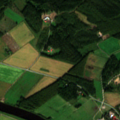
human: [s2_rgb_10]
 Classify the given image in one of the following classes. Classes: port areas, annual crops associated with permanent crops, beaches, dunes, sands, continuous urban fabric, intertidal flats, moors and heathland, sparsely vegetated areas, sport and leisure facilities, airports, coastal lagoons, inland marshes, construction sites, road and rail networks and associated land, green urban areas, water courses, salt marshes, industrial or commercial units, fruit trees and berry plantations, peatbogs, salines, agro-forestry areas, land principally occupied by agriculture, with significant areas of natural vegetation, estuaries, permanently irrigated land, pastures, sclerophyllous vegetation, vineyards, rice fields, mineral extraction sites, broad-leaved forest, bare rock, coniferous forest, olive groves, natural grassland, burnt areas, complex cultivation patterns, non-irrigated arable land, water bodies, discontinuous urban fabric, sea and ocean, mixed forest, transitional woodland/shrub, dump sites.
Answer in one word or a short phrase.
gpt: non-irrigated arable land, land principally occupied by agriculture, with significant areas of natural vegetation, mixed forest, water courses